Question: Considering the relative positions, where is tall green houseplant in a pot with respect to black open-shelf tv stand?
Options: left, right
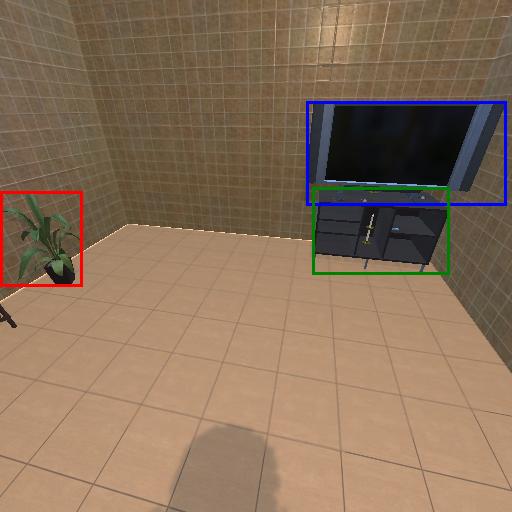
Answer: left